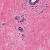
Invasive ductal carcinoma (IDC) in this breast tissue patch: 0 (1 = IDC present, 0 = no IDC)